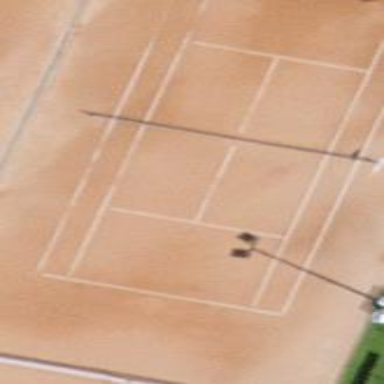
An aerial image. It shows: Tennis pitch with clay surface for leisure sports.